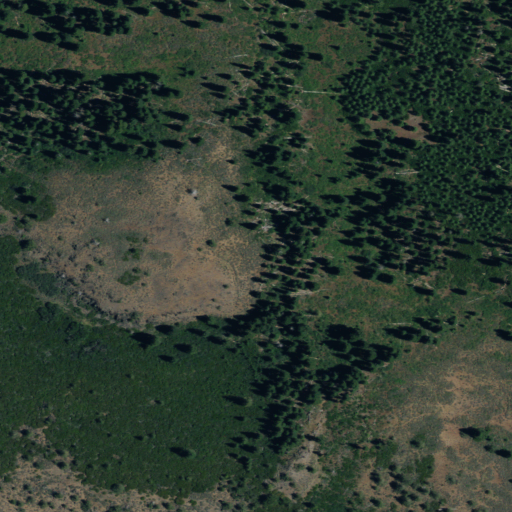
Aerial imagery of mountain in California named Happy Camp Mountain containing evergreen forest, shrub, and deciduous forest